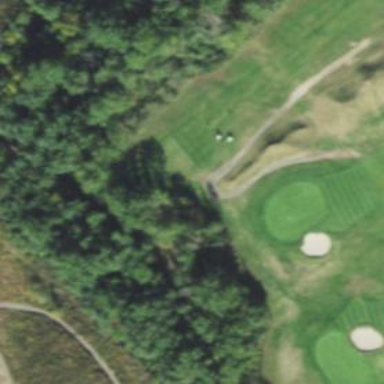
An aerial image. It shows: Path for both road and golf.